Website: crate-barrel
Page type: orders-overview
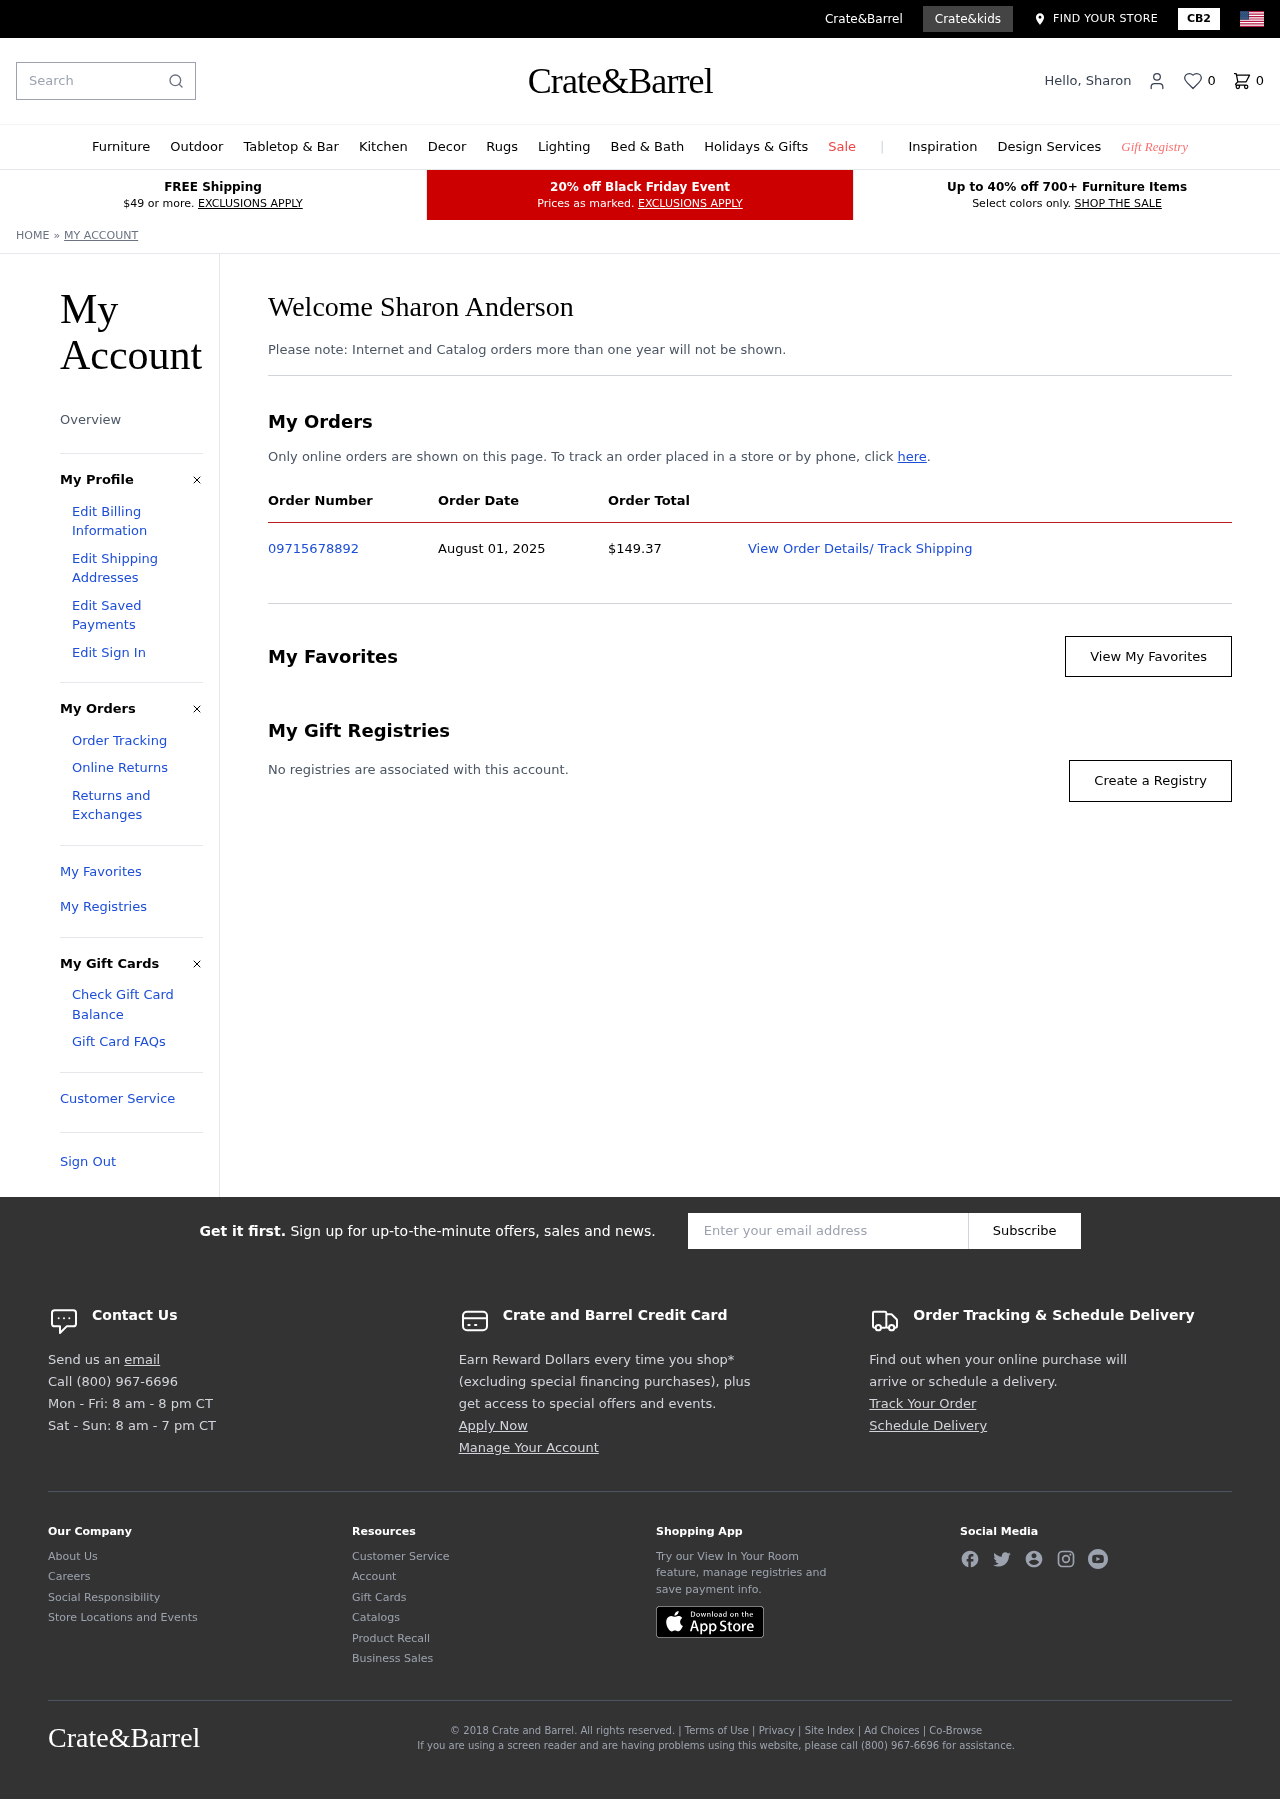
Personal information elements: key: PII_FIRSTNAME
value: Sharon
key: PII_FULLNAME
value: Sharon Anderson
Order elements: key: ORDER_NUM_ITEMS
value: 0
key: ORDER_ID
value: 09715678892
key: ORDER_DATE
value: August 01, 2025
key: ORDER_TOTAL
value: $149.37
Search elements: key: HEADER_SEARCH
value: Search
Other elements: key: FAVORITES_COUNT
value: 0